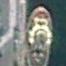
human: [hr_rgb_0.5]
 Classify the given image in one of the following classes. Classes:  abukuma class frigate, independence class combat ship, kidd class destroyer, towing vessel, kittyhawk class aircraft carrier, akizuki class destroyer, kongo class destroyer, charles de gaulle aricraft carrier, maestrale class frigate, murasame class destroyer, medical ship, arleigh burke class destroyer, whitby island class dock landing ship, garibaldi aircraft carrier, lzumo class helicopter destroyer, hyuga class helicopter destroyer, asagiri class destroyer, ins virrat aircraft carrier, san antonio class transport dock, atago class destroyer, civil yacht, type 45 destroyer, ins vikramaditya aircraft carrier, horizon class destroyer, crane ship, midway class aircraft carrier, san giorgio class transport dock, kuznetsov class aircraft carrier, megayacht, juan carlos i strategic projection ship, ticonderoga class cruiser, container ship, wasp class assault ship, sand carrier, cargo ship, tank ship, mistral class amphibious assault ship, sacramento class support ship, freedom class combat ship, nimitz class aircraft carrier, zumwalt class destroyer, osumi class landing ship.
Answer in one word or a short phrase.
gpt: Towing vessel